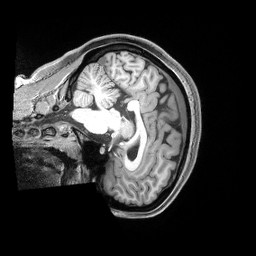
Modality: T1w
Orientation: sagittal
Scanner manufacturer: siemens
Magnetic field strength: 3 T
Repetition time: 2.53 s
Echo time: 0.00311 s